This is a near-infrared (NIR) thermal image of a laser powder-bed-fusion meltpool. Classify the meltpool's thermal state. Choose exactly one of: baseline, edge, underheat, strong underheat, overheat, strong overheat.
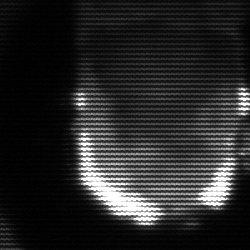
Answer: baseline